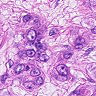
Metastatic tissue present: yes